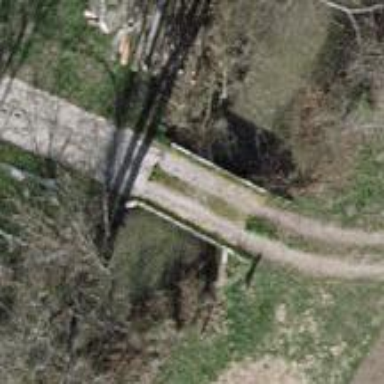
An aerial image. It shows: Track road with bridge.